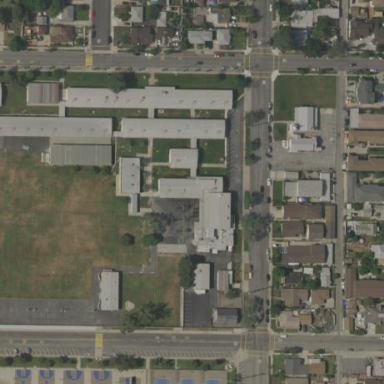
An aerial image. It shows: School.